Question: I am creating a form that sends the form's details to my email.
My custom field is:

'''
function getHotel_contact_number() {
global $wp_query;
$postid = $wp_query->post->ID;
$getHotel_contact_number = get_post_meta($postid, 'hotel_contact_number', true);
$getHotel_contact_number;
}
'''
And my form is:
'''
<?PHP
$errors = array();
if (isset($_POST["submit"])) {
$to = "myemail@email.com";
$subject = "This is my subject";
$hotel = get_permalink();
$hotel_contact_nmbr = getHotel_contact_number();
$headers = array('From: '.$_POST['sendername'].' <'.$_POST['senderEmail'].'>');
//Check the name and make sure that it isn't a blank/empty string.
if(empty($sender)){
//Blank string, add error to $errors array.
$errors['sendername'] = "Please enter your name!";
}
if(empty($senderEmail)){
//Blank string, add error to $errors array.
$errors['senderEmail'] = "Please enter your email!";
}
$mailBody = "<h3>Hotel Details</h3><br/>
$hotel<br/>
$hotel_contact_nmbr<br/>"
$mail_sent = wp_mail( $to, $subject, $mailBody, $headers );
}
if ($mail_sent) { ?>
<h1 style="color: #007f00;">Request sent.</h1>
<?php
} else {
?>
<form id="" name="" action="<?php echo get_permalink(); ?>" method="post">
<div class="label-input-wrapper">
<div class="form-label">Name</div>
<div class="form-input">
<input type="text" name="sendername" value="<?PHP if(!empty($errors)) { echo $sender;} ?>" />
<div class="error-msg">
<?php if(isset($errors['sendername'])) { echo '<span style="color: red">'.$errors['sendername'].'</span>'; } ?>
</div>
</div>
</div>
<div class="label-input-wrapper">
<div class="form-label">E-Mail</div>
<div class="form-input">
<input type="email" name="senderEmail" pattern="[a-z0-9._%+-]+@[a-z0-9.-]+\.[a-z]{2,4}$" required value="<?PHP if(!empty($errors)) { echo $senderEmail;} ?>" />
<div class="error-msg">
<?php if(isset($errors['senderEmail'])) { echo '<span style="color: red">'.$errors['senderEmail'].'</span>'; } ?>
</div>
</div>
</div>
<input type="submit" value="Submit" name="submit">
</form>
<?php
}
?>
'''
But when the form is submitted I am getting just a blank value for 'hotel contact number'. What I am doing wrong? How can get the proper custom filed value when the form is submitted?
Anyhow it's working fine if I use hidden fields for this as I mentioned <URL>:
Have a look at the bottom area of that question where I mention about hidden fields.
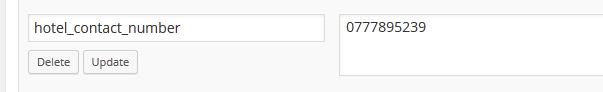
Answer: Change function with following code:
'''
function getHotel_contact_number() {
global $wp_query;
$postid = $wp_query->post->ID;
$getHotel_contact_number = get_post_meta($postid, 'hotel_contact_number', true);
return $getHotel_contact_number;
}
'''